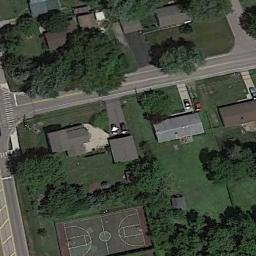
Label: basketball_court